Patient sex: M
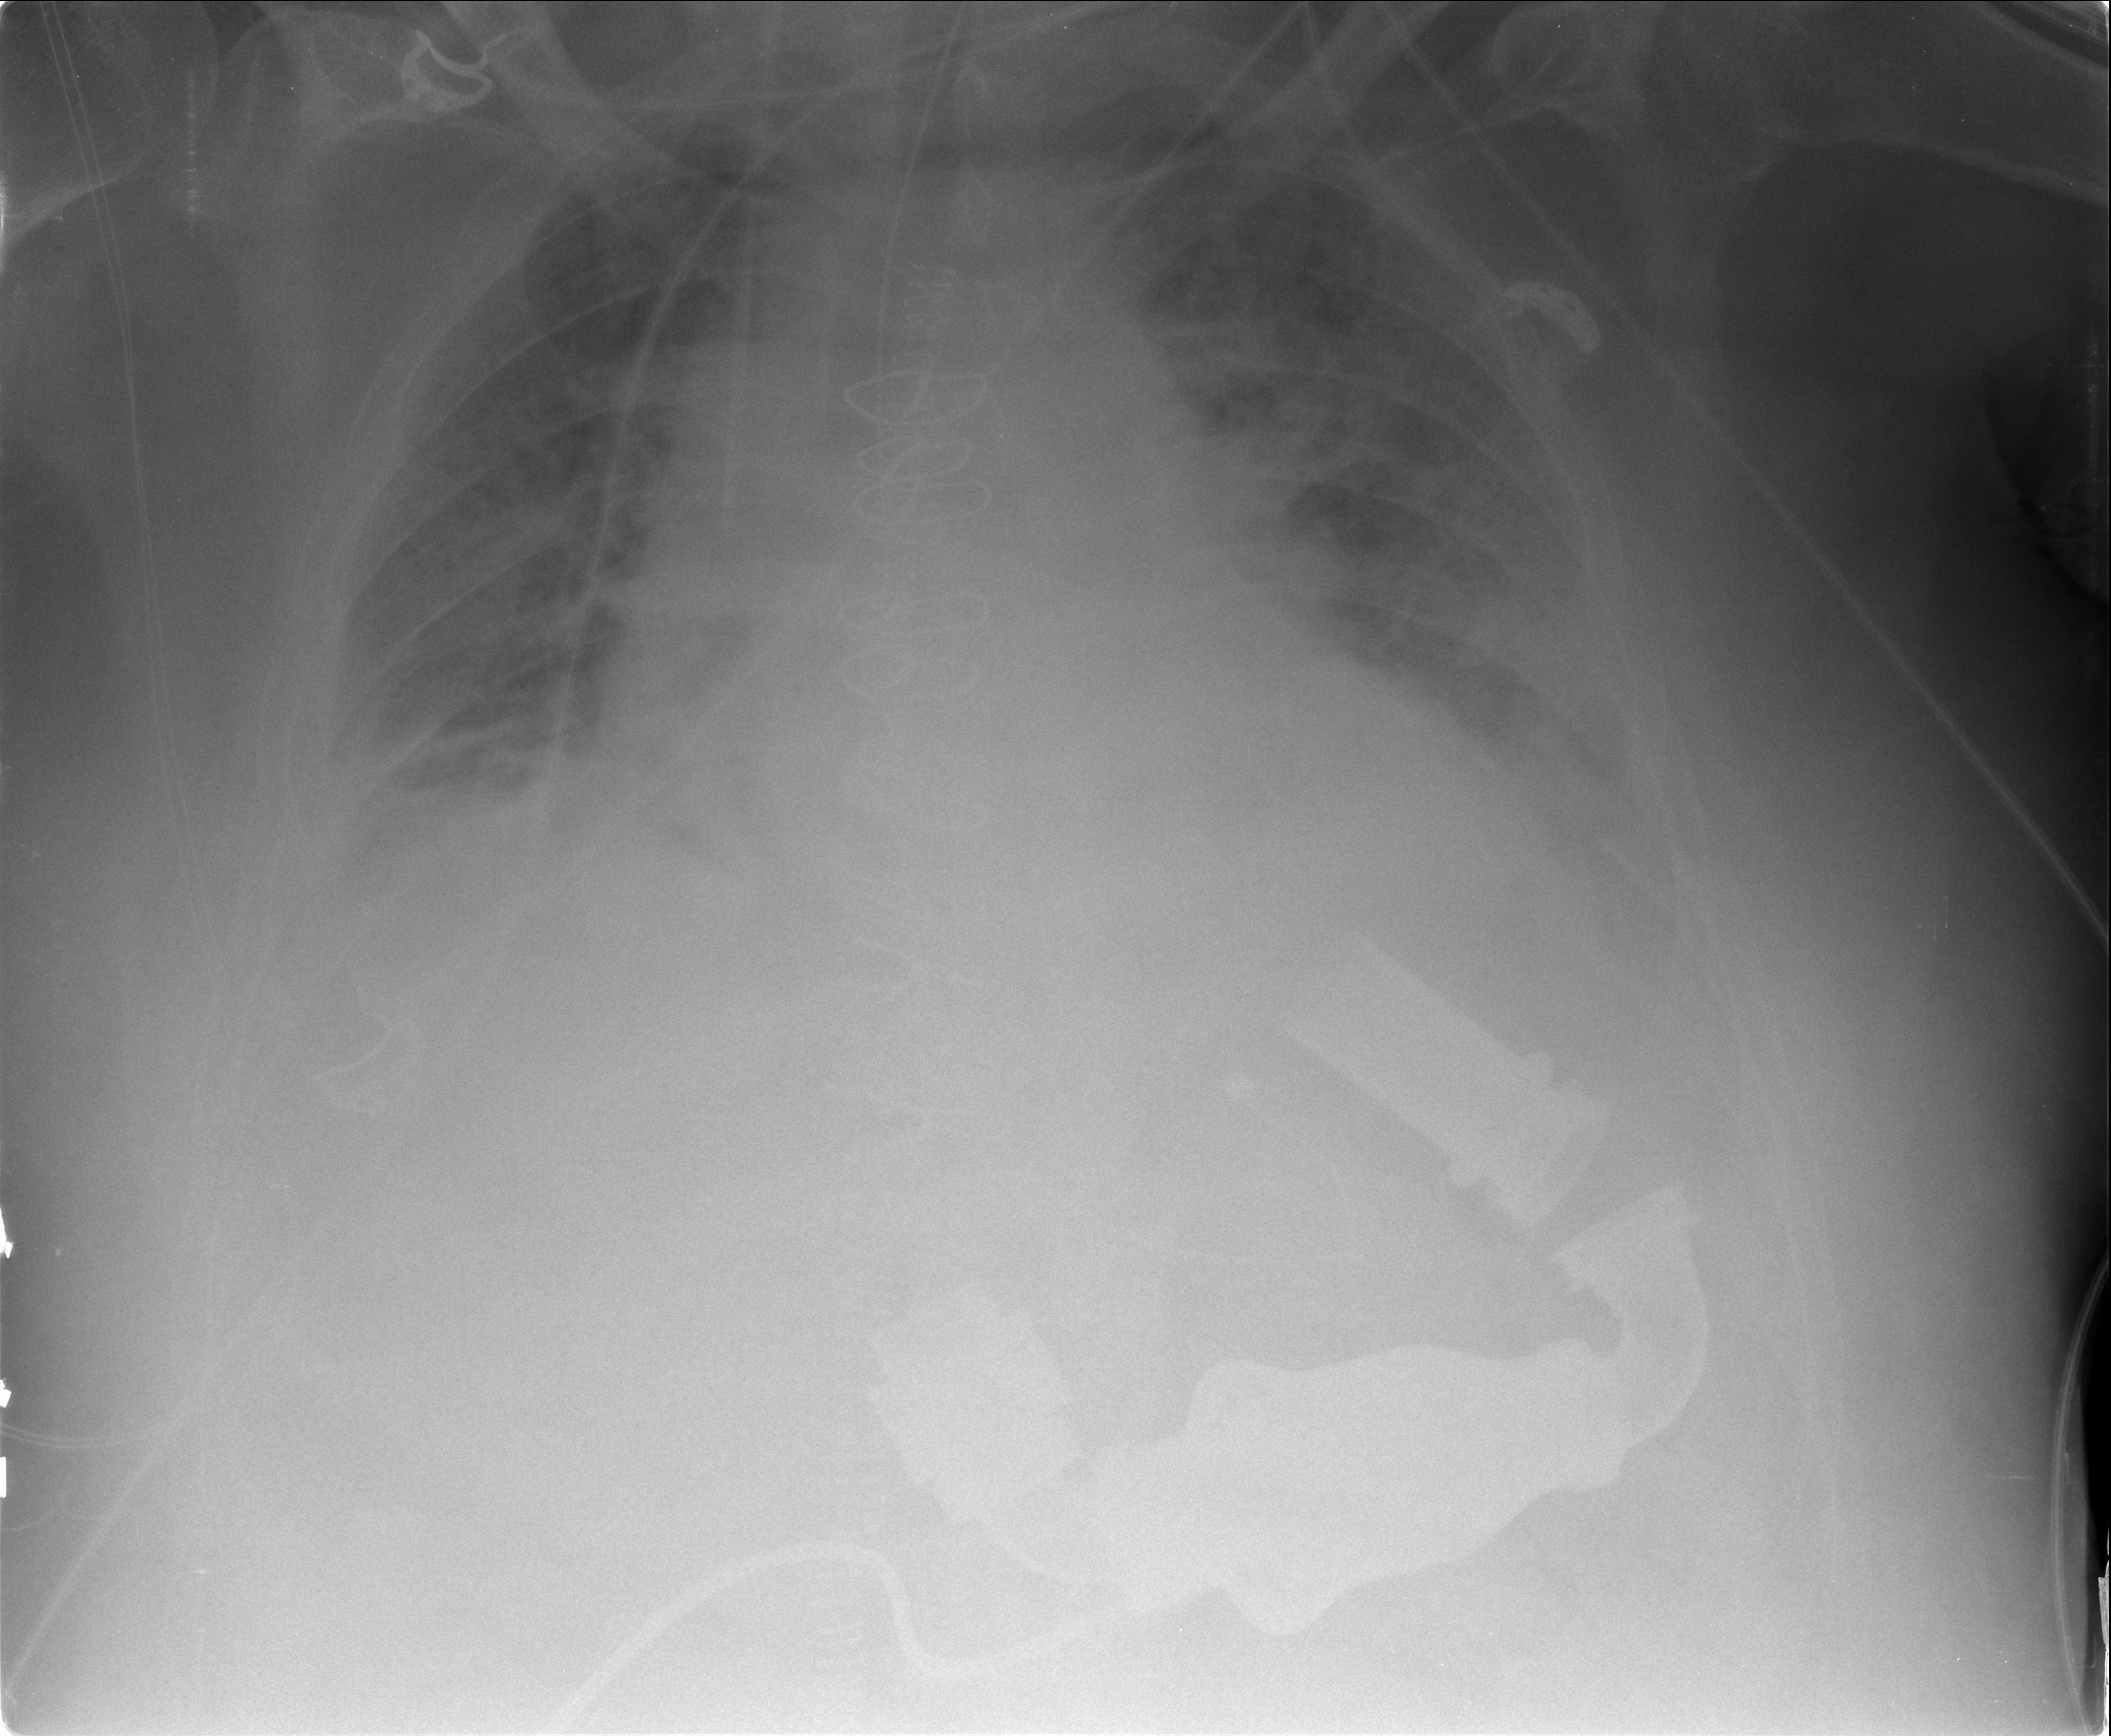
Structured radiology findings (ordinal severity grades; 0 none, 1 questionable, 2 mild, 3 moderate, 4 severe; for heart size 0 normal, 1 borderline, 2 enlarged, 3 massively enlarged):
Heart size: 2
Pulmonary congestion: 3
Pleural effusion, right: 3
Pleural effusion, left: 2
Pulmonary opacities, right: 2
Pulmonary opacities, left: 3
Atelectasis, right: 2
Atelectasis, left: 2